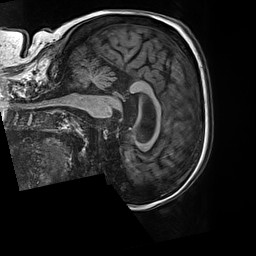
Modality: T1w
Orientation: sagittal
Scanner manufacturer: siemens
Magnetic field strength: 3 T
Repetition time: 2.5 s
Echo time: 0.00299 s